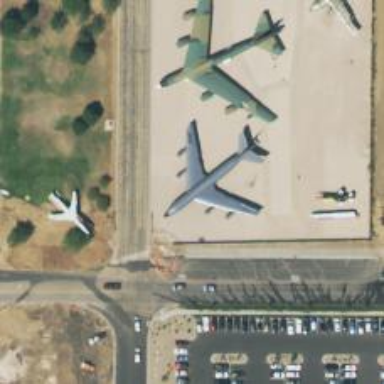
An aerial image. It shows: Historic memorial dedicated to aircraft.